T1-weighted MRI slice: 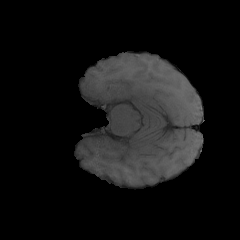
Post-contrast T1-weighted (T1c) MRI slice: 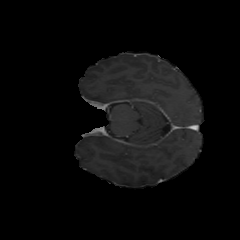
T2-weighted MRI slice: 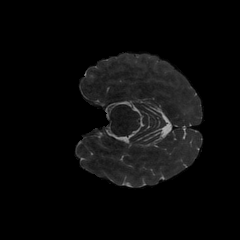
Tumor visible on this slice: no